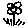
Label: flower